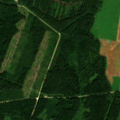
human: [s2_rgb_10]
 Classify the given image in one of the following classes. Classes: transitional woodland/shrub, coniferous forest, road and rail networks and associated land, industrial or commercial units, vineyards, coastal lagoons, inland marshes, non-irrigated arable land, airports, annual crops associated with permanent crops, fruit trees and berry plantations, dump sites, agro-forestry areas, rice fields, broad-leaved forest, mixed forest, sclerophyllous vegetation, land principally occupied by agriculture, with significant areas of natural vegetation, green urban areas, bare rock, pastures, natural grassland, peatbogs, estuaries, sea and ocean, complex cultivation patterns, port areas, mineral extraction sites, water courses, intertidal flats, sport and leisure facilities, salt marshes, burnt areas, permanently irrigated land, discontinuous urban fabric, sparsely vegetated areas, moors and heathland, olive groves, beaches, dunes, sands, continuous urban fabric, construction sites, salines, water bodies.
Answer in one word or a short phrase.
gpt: non-irrigated arable land, coniferous forest, mixed forest, transitional woodland/shrub, peatbogs